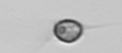
Label: Acanthoica_quattrospina